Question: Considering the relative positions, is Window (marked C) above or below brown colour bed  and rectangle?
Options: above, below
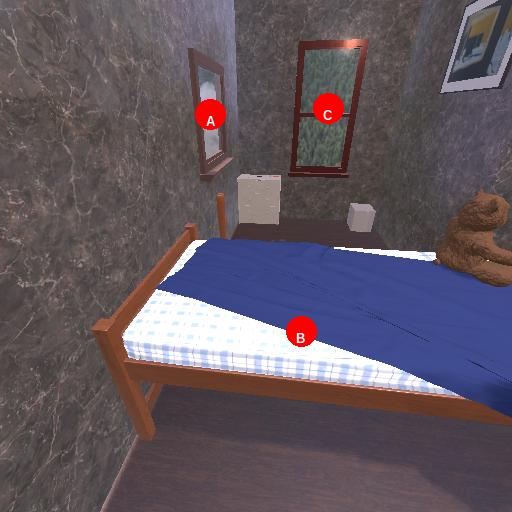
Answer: above